Question: Given the following action bar, I want to be able to add any other SWT widget to it (such as a label). Given the <URL>, I don't see how this is possible as it only allows adding IAction objects.

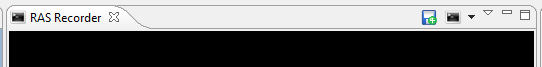
Answer: That's not possible (and I think it is good, otherwise there wouldn't be a consistent look for plugins from different sources).
Alternatives:
- - -